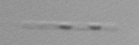
Label: Leptocylindrus